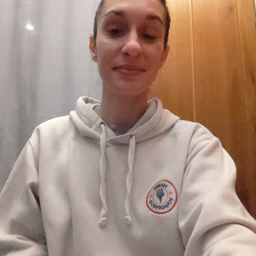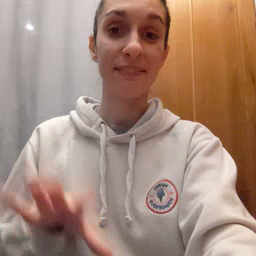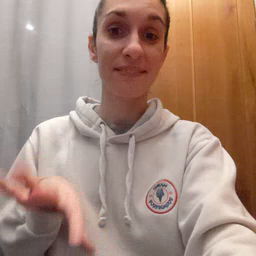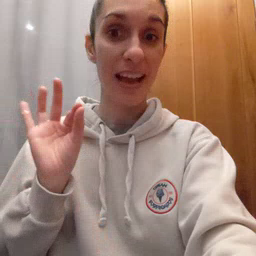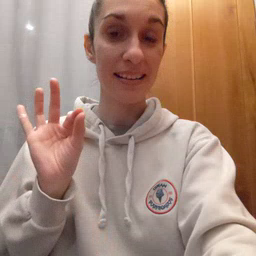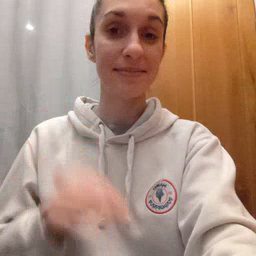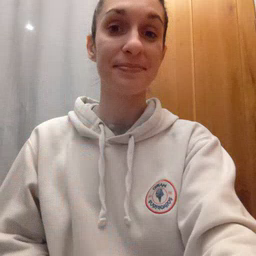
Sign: find